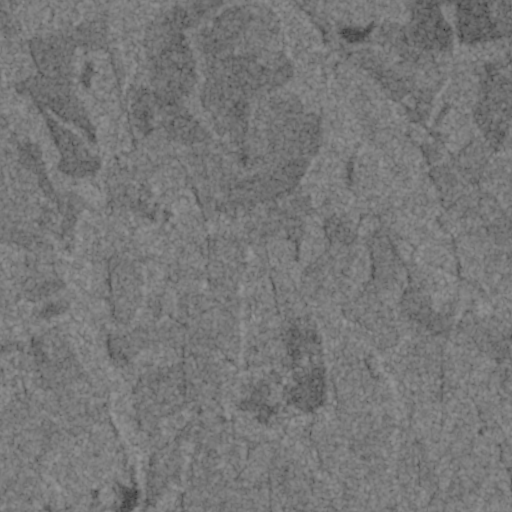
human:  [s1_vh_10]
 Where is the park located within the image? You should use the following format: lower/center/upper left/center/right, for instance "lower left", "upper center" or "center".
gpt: The park is located in the upper left of the image.
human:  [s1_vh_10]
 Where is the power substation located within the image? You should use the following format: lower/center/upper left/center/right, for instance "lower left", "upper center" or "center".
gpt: The power substation is located in the upper right of the image.
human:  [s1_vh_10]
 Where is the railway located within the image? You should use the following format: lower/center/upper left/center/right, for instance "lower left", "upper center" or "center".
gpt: The railway is located in the upper of the image.
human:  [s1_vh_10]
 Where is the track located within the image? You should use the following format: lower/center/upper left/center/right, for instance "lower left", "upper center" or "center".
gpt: There is no track in the image.

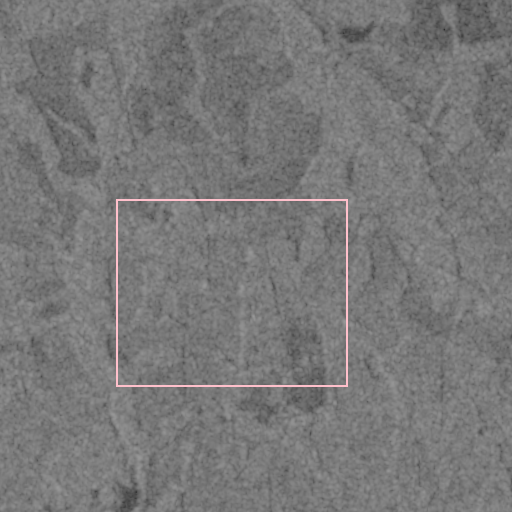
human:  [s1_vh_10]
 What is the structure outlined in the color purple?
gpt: There is no purple outline.
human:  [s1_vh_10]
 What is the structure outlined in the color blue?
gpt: There is no structure outlined in blue.